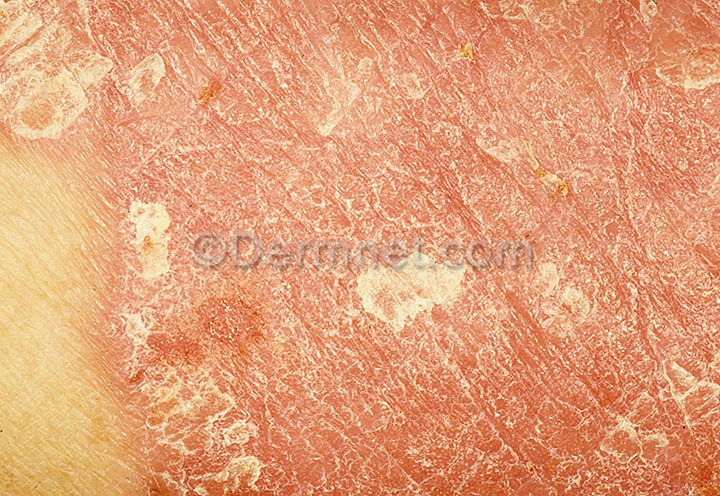
Disease: Psoriasis pictures Lichen Planus and related diseases